Question: I have data In two tables like below:

I need the third table output. I have used joins but it is not working. I have used rank also.
'''
SELECT
a.requestinstancelogid AS requestinstancelogidIn,
a.requestinstanceid AS InRequestInstance,
a.requeststatuscdid AS Inrequeststatuscdid,
a.Addnldocsin,
b.requestinstancelogid AS requestinstancelogidOut,
b.requestinstanceid AS OutRequestInstance,
b.requeststatuscdid AS Outrequeststatuscdid,
b.AddnldocsOut,
RANK() OVER (PARTITION BY a.requestinstanceid ORDER BY a.requestinstancelogid) AS one,
RANK() OVER (PARTITION BY b.requestinstanceid ORDER BY b.requestinstancelogid) AS two
INTO
#tmp_MultipleAddnlDocsLender
FROM
#tmp_addnldocsin a
LEFT JOIN
#tmp_addnldocsout b ON a.requestinstanceid = b.requestinstanceid
WHERE
a.requestinstanceid = 164944
'''
This query returns 6 records.
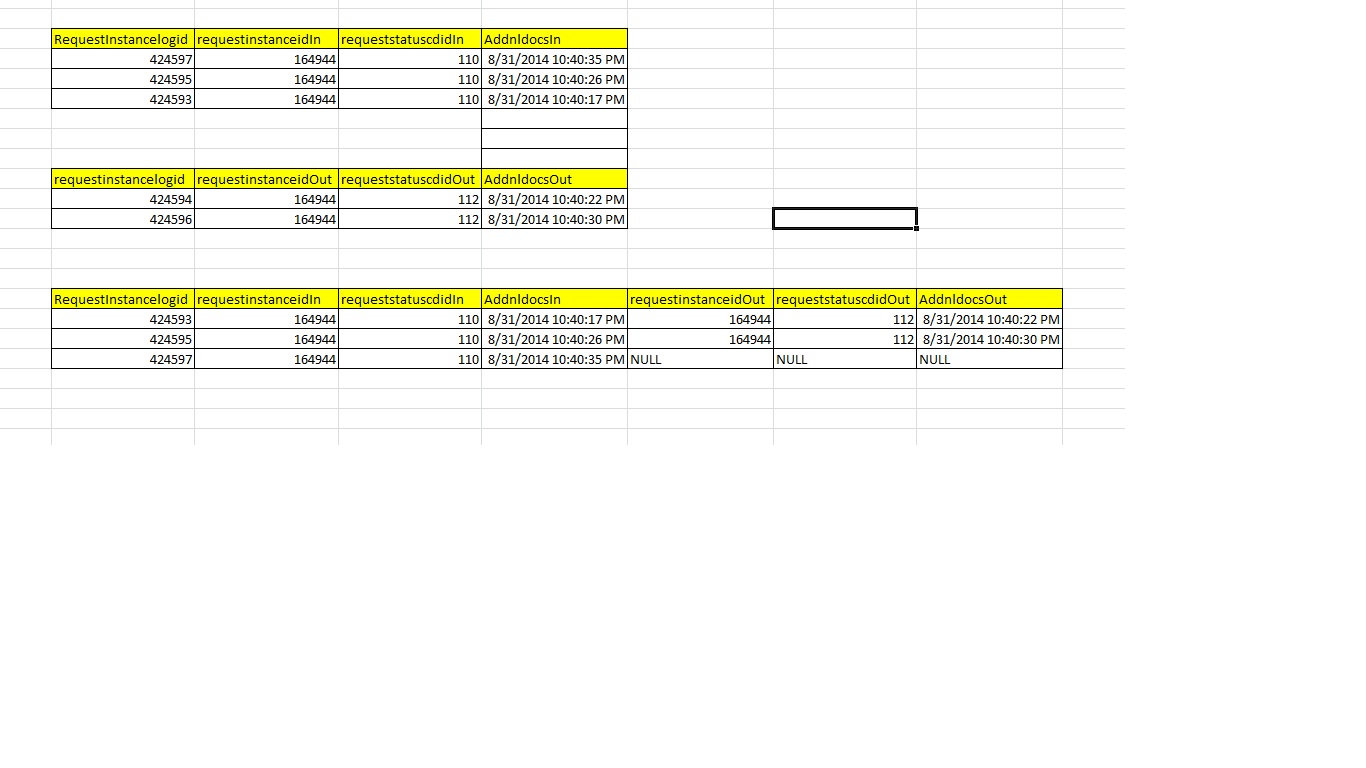
Answer: The only way i can see that you could produce these results is the following:
'''
;WITH Table1CTE AS
(
SELECT *,
ROW_NUMBER()OVER(PARTITION BY requestinstanceidin ORDER BY requestinstancelogid) AS rn
FROM Table1
), Table2CTE AS
(
SELECT *,
ROW_NUMBER()OVER(PARTITION BY requestinstanceidout ORDER BY requestinstancelogid) AS rn
FROM Table2
)
SELECT *
FROM Table1CTE T1
LEFT JOIN Table2CTE T2
ON T1.requestinstanceidin = T2.requestinstanceidout
AND T1.rn= T2.rn
'''